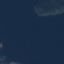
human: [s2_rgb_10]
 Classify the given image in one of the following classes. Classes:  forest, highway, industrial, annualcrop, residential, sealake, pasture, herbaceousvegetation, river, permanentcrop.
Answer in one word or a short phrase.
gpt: SeaLake